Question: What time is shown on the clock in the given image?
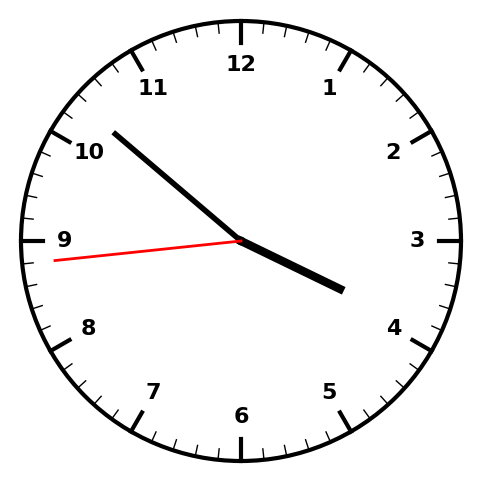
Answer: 03:51:44